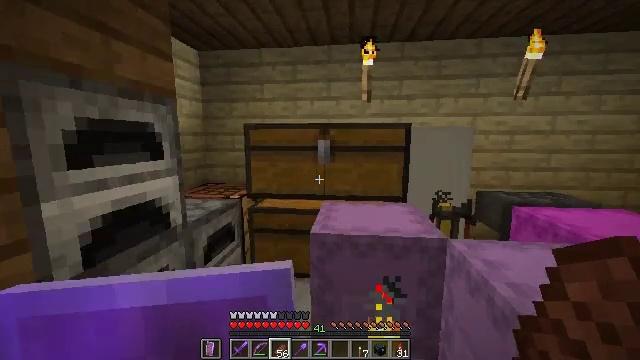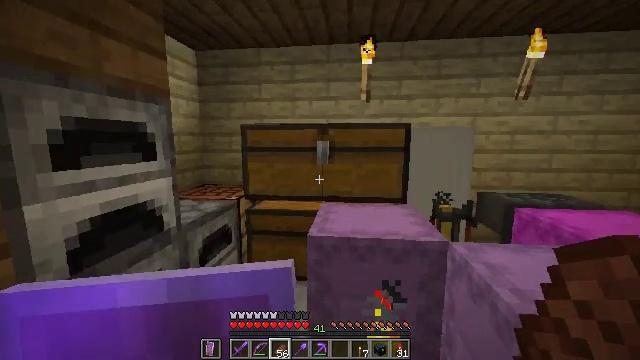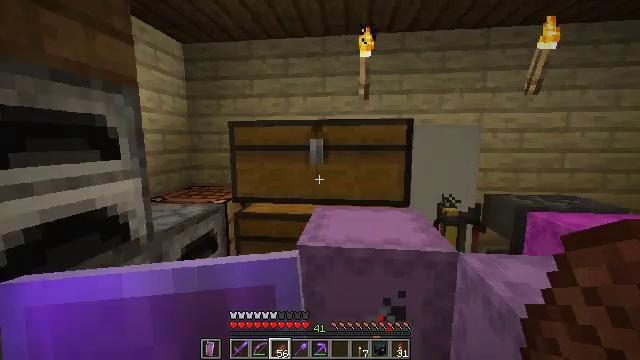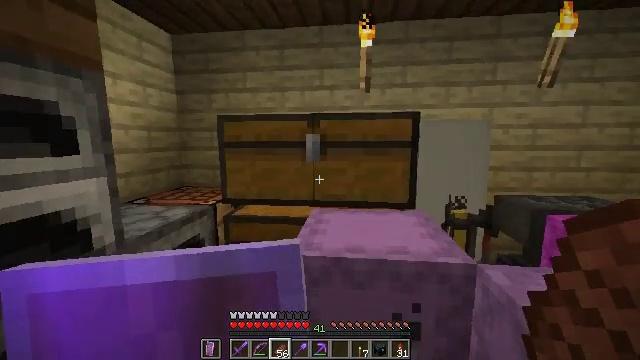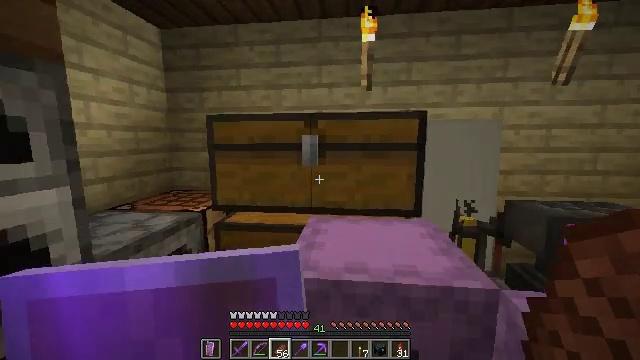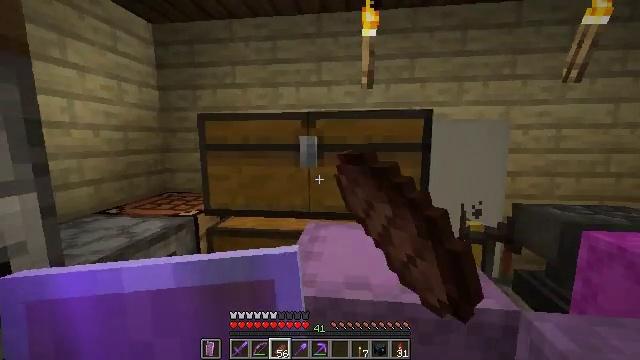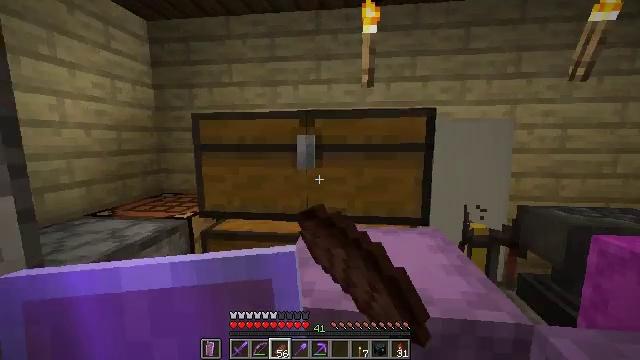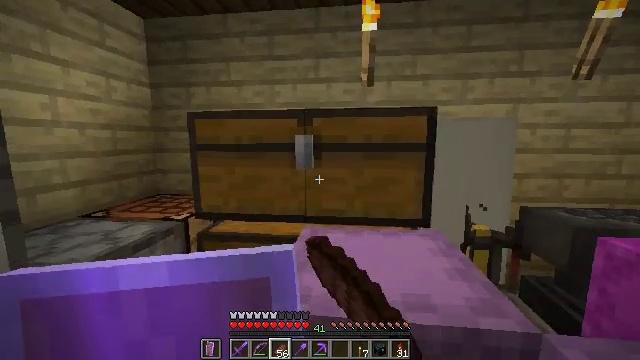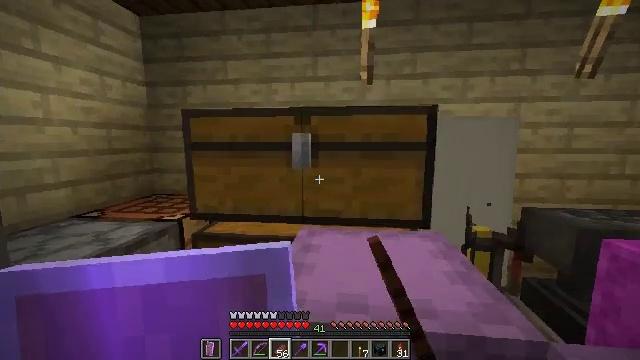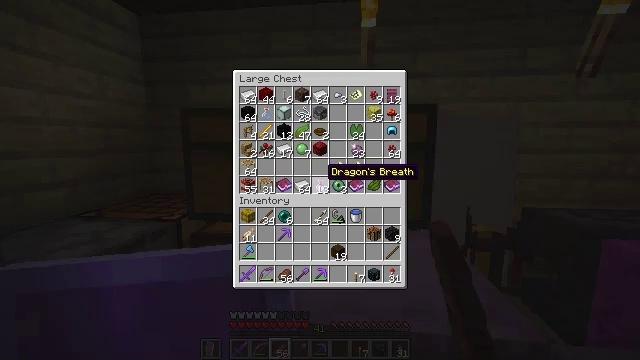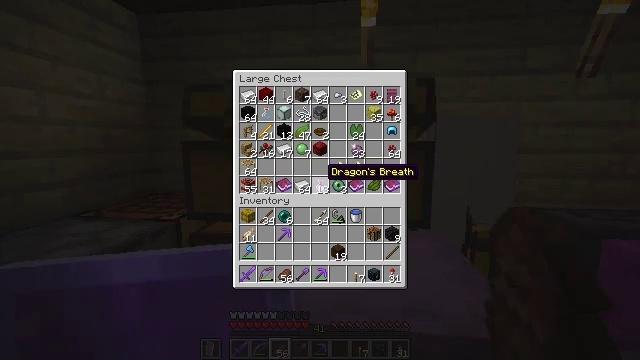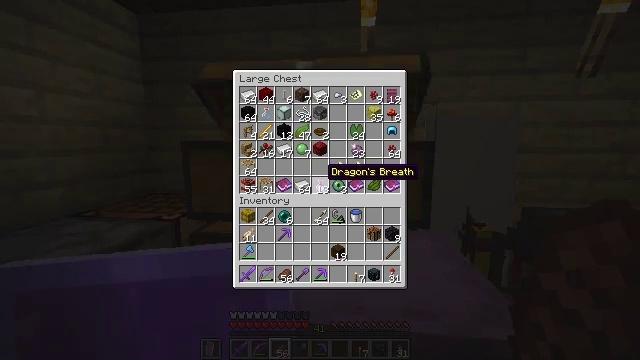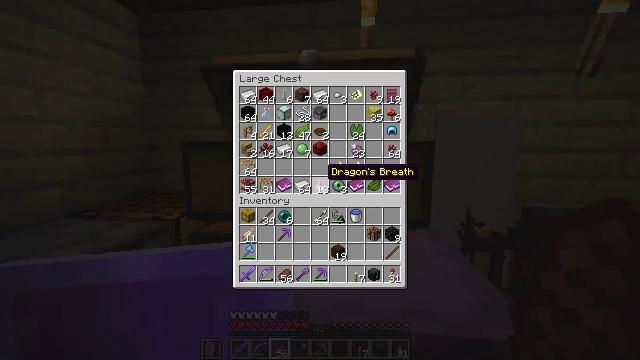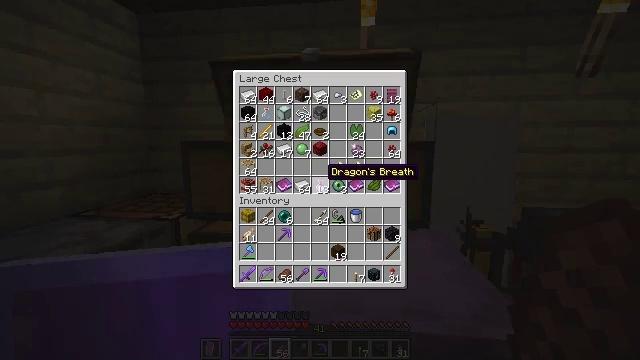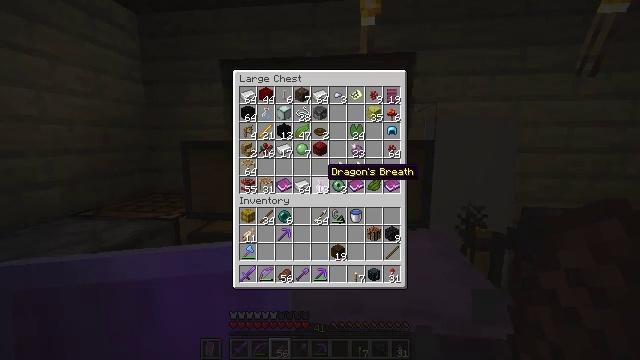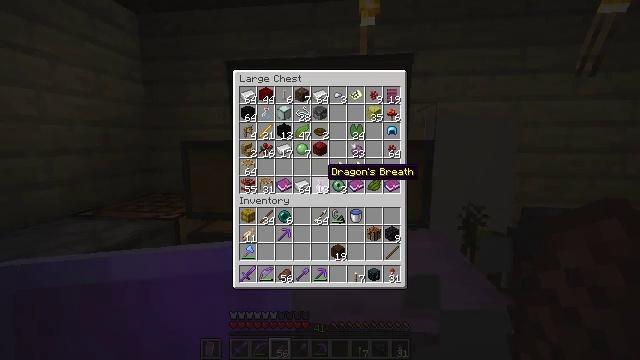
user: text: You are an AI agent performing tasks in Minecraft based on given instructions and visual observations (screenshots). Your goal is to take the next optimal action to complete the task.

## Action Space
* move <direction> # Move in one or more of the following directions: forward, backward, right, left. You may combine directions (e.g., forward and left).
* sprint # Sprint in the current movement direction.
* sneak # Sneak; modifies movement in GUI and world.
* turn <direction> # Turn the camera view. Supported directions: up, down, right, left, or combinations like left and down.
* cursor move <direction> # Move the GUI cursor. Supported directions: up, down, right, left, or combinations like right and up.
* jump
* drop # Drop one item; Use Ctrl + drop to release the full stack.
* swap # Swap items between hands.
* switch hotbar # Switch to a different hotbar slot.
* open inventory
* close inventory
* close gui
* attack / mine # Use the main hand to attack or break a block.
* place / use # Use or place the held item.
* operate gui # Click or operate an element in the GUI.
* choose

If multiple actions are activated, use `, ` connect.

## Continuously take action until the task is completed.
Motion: motion action
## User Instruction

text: Craft some scaffolding.
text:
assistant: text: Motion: move forward
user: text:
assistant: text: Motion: move forward
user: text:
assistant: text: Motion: move forward
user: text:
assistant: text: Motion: move forward, use / place
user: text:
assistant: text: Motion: use / place
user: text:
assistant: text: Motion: use / place
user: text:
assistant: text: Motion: no_op
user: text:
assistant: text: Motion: no_op
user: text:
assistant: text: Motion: no_op
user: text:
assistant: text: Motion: no_op
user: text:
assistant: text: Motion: no_op
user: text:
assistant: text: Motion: no_op
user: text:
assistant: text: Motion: no_op
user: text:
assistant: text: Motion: no_op
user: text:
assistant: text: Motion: no_op
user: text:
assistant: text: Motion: no_op
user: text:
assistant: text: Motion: no_op
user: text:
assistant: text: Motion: no_op
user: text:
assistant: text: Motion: no_op
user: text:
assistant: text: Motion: no_op
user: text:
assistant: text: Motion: no_op
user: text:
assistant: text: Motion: turn left
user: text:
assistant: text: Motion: turn left
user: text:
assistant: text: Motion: turn left
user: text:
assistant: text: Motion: turn left
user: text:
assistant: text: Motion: turn left
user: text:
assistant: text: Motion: turn left
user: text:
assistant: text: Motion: no_op
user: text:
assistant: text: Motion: no_op
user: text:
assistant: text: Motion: no_op